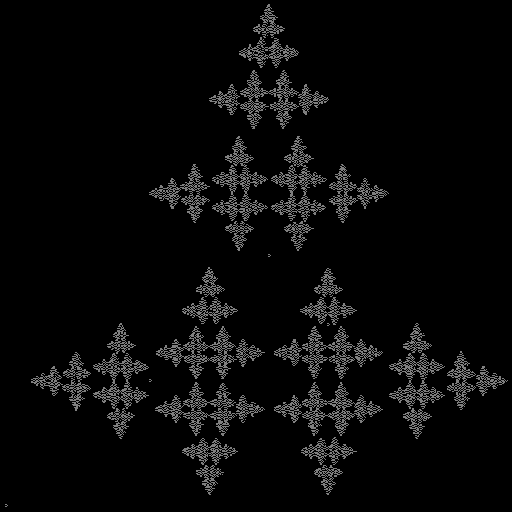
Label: crystal